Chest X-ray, PA view. Patient: 28 years old, sex F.
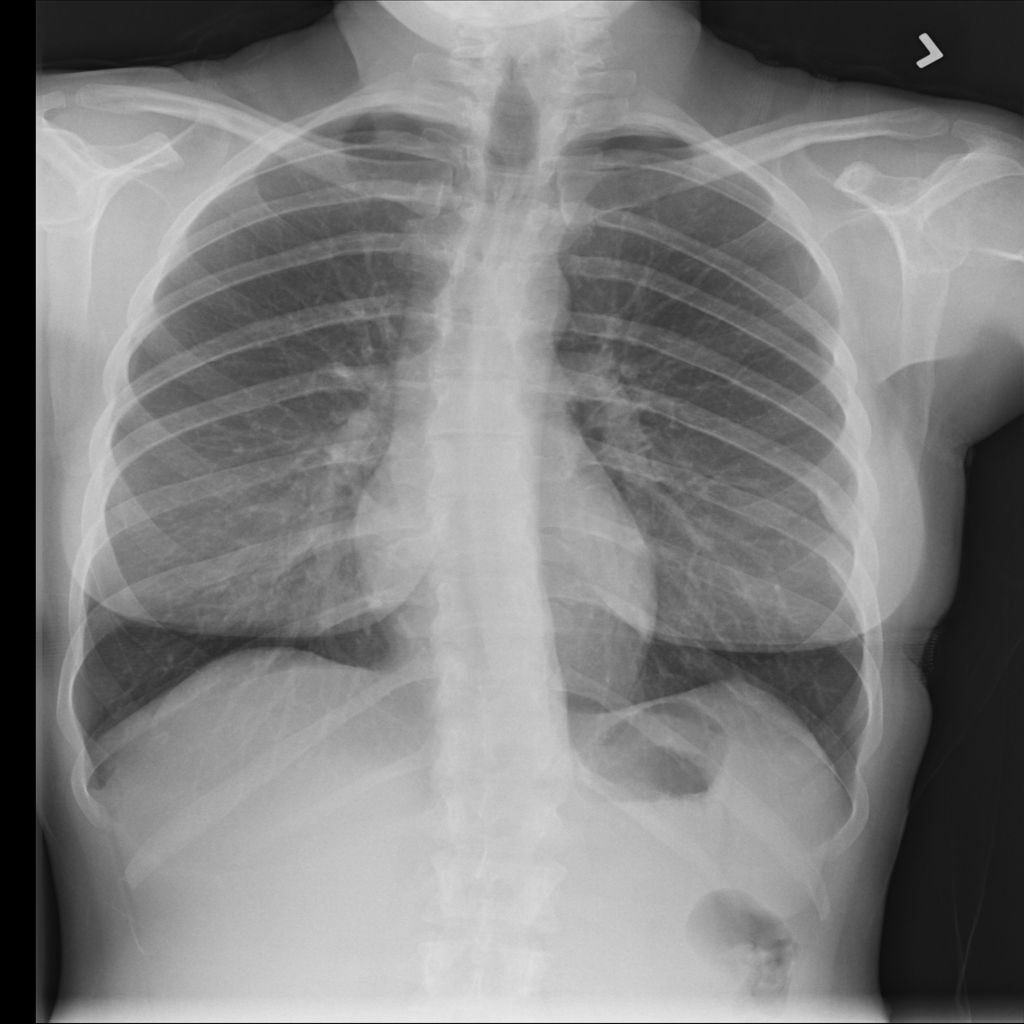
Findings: No Finding